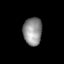
Tissue: lung
Cell type: Epithelial cells
Senescence score: 0.2295
Nuclear area (px): 514
Mean DAPI intensity: 142.409